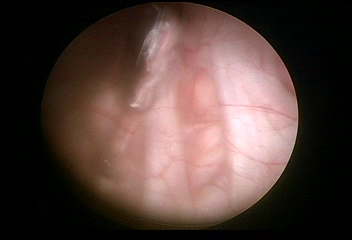
Modality: WLC
Class: Normal mucosa
Bladder cancer association: No